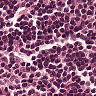
Metastatic tissue present: no